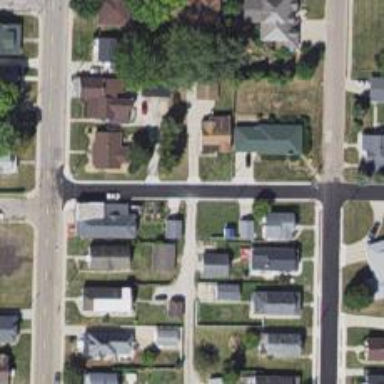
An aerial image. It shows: Alley classified as service road.